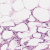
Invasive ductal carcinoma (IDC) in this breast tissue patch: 0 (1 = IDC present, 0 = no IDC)